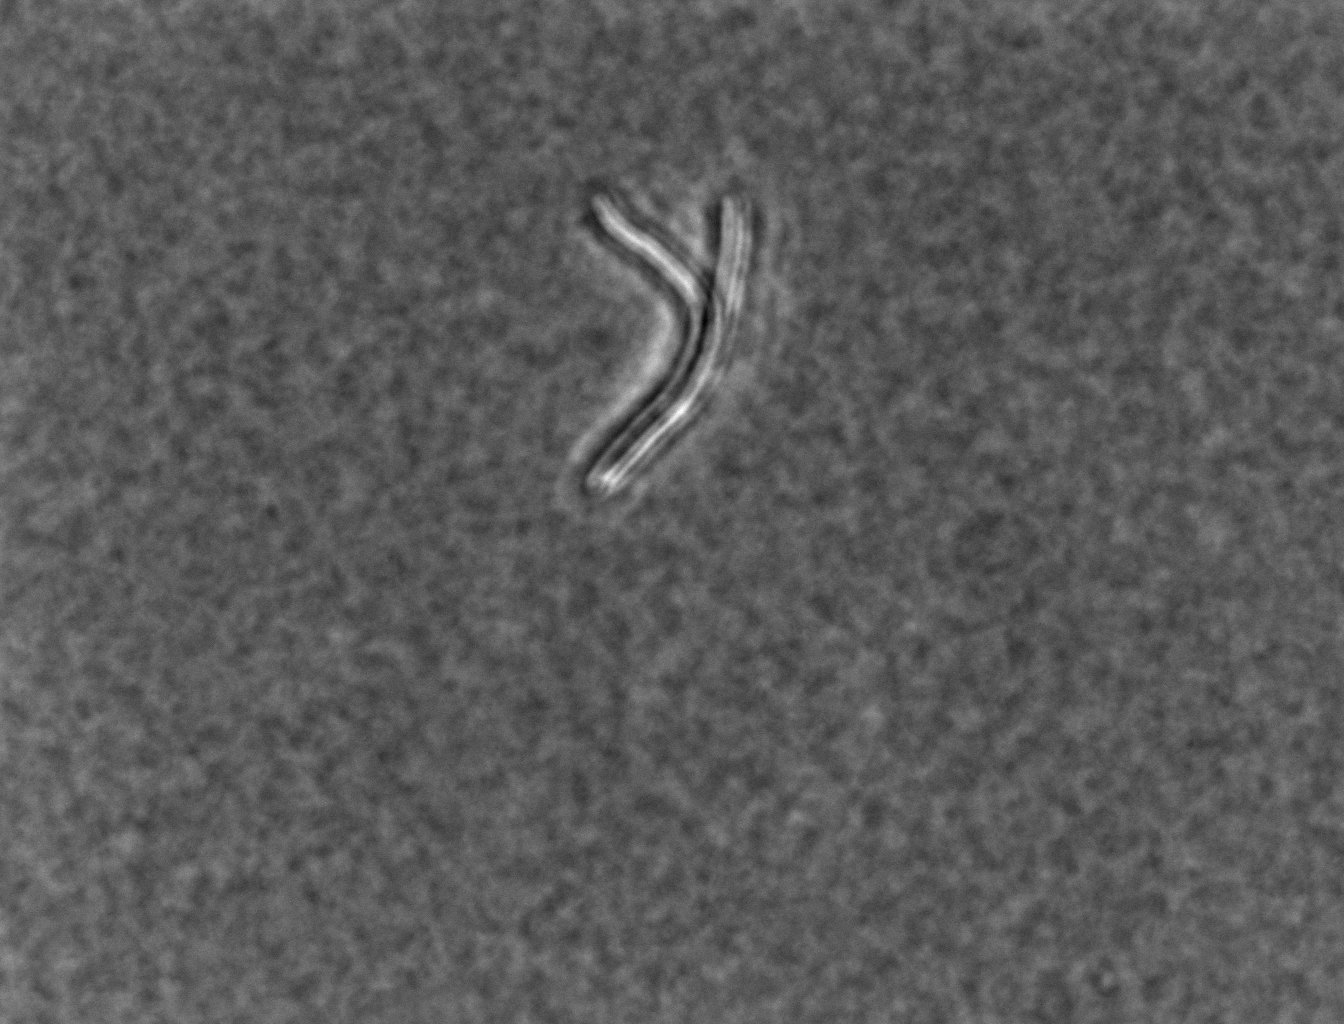
Defocused phase contrast microscopy, 60x objective, 3 h incubation